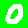
Digit: 0